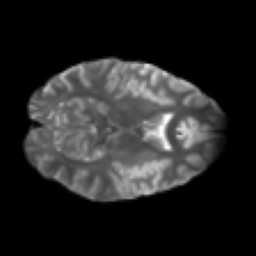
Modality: T2w
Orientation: axial
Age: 24
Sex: male
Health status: healthy
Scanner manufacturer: philips
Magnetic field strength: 3 T
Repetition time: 4.293 s
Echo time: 0.09797 s